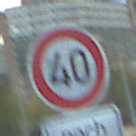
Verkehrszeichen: Geschwindigkeit40
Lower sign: LaengeEinerStrecke3
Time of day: MorningAfternoon
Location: Outdoor (Urban)
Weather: PartlyCloudy
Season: NotSpecified
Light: Natural